Question: scrollRectToVisible doesn't work with keyboard and (next/previous/done)toolbar. Please see the picture.
'''
[scrollview scrollRectToVisible: textFieldRect animated:YES];
'''

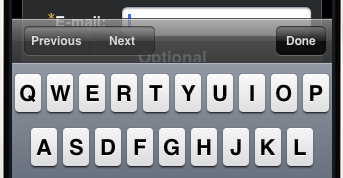
Answer: The method scrollRectToVisible: is doing the correct thing. It's scrolling the view to the point where the CGRect specified is within the visible section of the view. , here's the thing - you're positioning another view over the top of the scroll view, so a part of the scroll view's visible area is obscured. The scroll view doesn't know about this, it only knows about it's visible section independant of any other views.
A solution to this may be to offset your by a given amount, to get the scroll view to scroll a little further in a given direction. You could, for example, use the size of the onscreen keyboard to calculate this offset, or perhaps the size of the translucent view that can be seen in your screenshot?